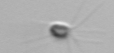
Label: Calciopappus